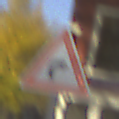
Verkehrszeichen: KurveRechts
Umgebung: Outdoor, Urban
Tageszeit: SunriseSunset
Wetter: PartlyCloudy
Licht: Natural
Jahreszeit: Autumn
Kontrast: HighContrast